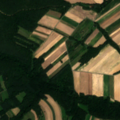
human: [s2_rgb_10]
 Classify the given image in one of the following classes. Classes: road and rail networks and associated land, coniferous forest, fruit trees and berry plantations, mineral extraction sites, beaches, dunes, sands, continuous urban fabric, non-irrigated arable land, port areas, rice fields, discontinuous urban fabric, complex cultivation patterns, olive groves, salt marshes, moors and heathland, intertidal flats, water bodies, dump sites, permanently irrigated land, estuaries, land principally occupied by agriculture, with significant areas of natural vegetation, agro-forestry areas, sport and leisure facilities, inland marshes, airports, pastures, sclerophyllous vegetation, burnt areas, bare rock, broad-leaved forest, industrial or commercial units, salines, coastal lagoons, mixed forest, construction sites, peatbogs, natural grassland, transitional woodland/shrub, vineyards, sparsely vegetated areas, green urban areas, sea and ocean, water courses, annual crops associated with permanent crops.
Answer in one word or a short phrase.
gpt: non-irrigated arable land, mixed forest